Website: crate-barrel
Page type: store-pickup
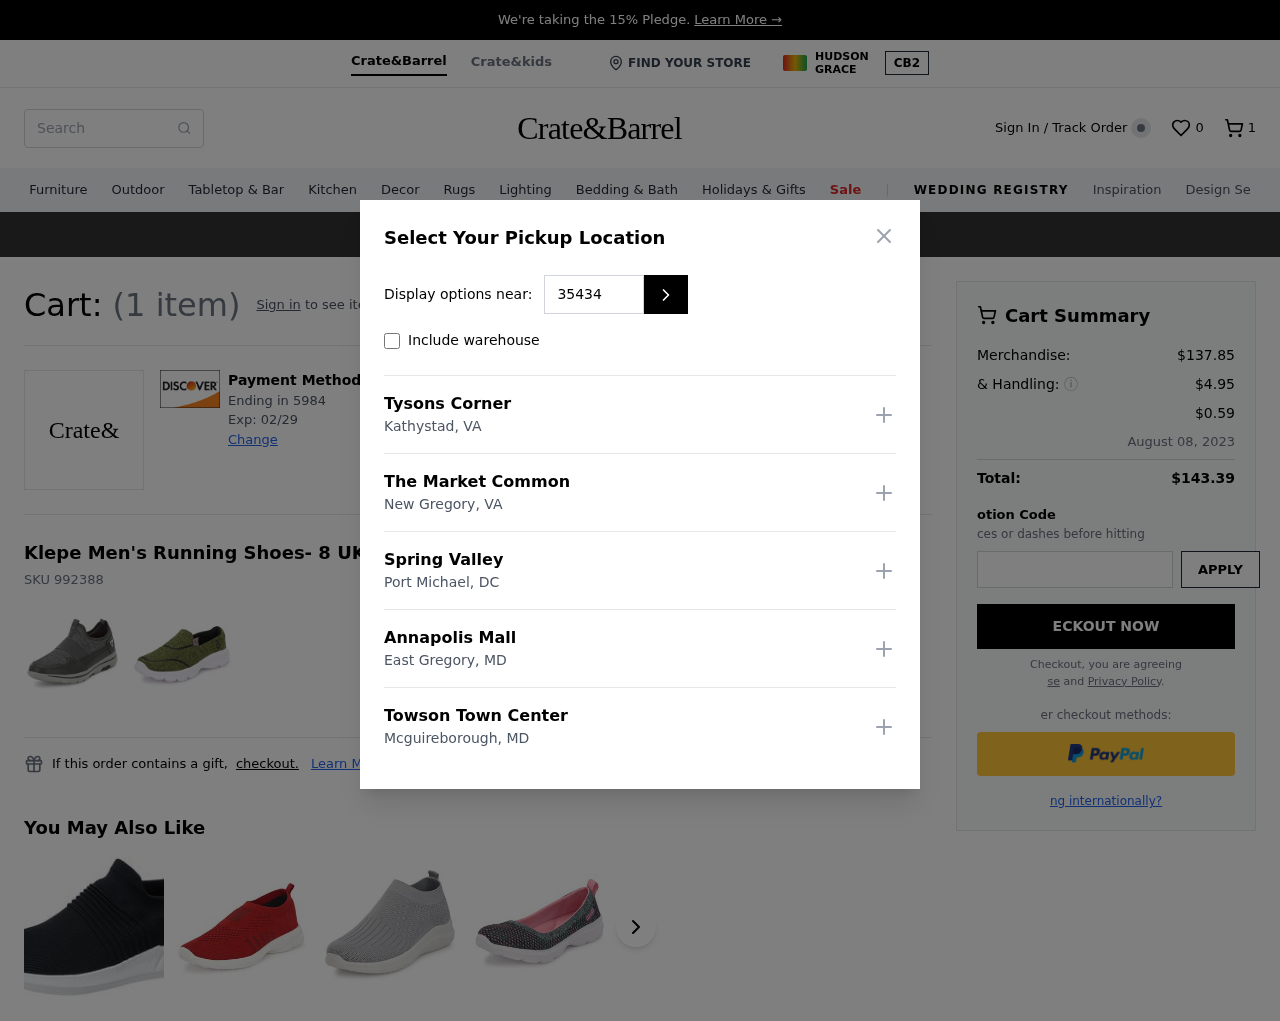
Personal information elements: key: PII_CARD_EXPIRY
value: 02/29
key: PII_CARD_LAST4
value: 5984
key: PII_LOCATION1_CITY
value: Kathystad
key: PII_LOCATION1_NAME
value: Tysons Corner
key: PII_LOCATION1_STATE
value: VA
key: PII_LOCATION2_CITY
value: New Gregory
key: PII_LOCATION2_NAME
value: The Market Common
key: PII_LOCATION2_STATE
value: VA
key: PII_LOCATION3_CITY
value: Port Michael
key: PII_LOCATION3_NAME
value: Spring Valley
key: PII_LOCATION3_STATE
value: DC
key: PII_LOCATION4_CITY
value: East Gregory
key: PII_LOCATION4_NAME
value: Annapolis Mall
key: PII_LOCATION4_STATE
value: MD
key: PII_LOCATION5_CITY
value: Mcguireborough
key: PII_LOCATION5_NAME
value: Towson Town Center
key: PII_LOCATION5_STATE
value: MD
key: PII_POSTCODE
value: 35434
Product elements: key: PRODUCT1_NAME
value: Klepe Men's Running Shoes- 8 UK (42 EU) (9 US) (BX020/GRY)
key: PRODUCT1_SKU
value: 992388
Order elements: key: ORDER_NUM_ITEMS
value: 1
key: ORDER_NUM_ITEMS
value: (1 item)
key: ORDER_SUBTOTAL
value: $137.85
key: ORDER_SHIPPING_COST
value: $4.95
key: ORDER_SURCHARGE
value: $0.59
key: ORDER_DELIVERY_DATE
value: August 08, 2023
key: ORDER_TOTAL
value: $143.39
Search elements: key: HEADER_SEARCH
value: Search
Other elements: key: WISHLIST_NUM_ITEMS
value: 0